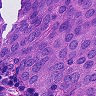
Metastatic tissue present: yes